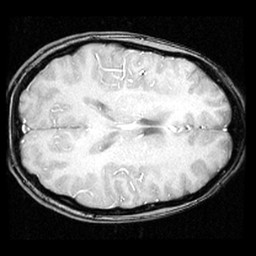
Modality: inplaneT1
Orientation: axial
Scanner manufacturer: ge
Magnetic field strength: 3 T
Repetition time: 0.2 s
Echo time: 0.0036 s